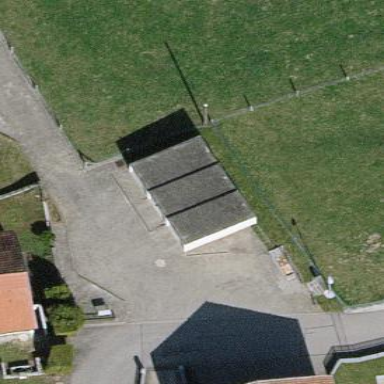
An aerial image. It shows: Group of garages.